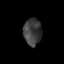
Tissue: prostate
Cell type: Fibroblasts
Senescence score: 0.6886
Nuclear area (px): 479
Mean DAPI intensity: 61.079